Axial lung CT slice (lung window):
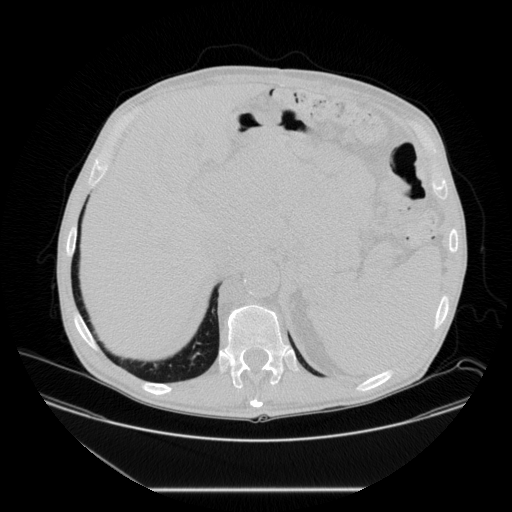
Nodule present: no